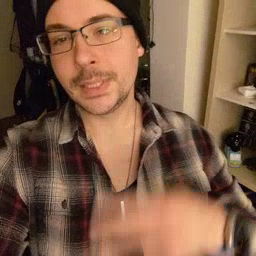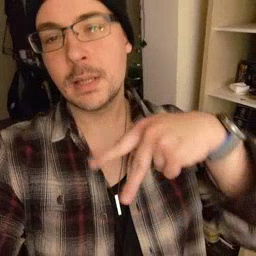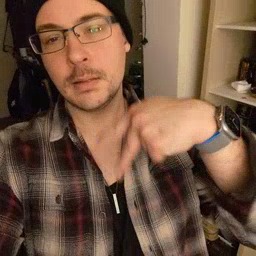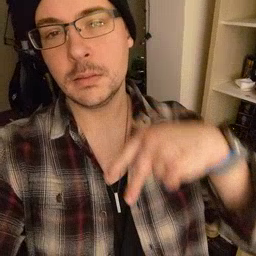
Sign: dance